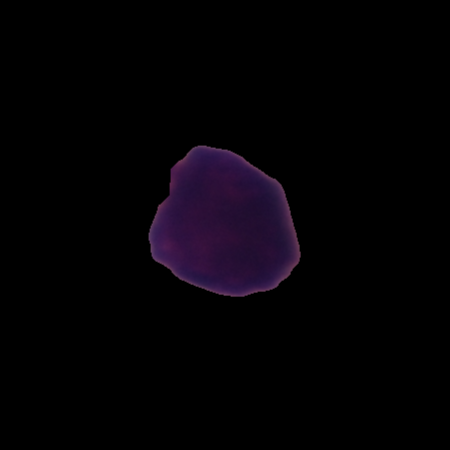
Label: healthy